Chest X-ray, PA view. Patient: 32 years old, sex F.
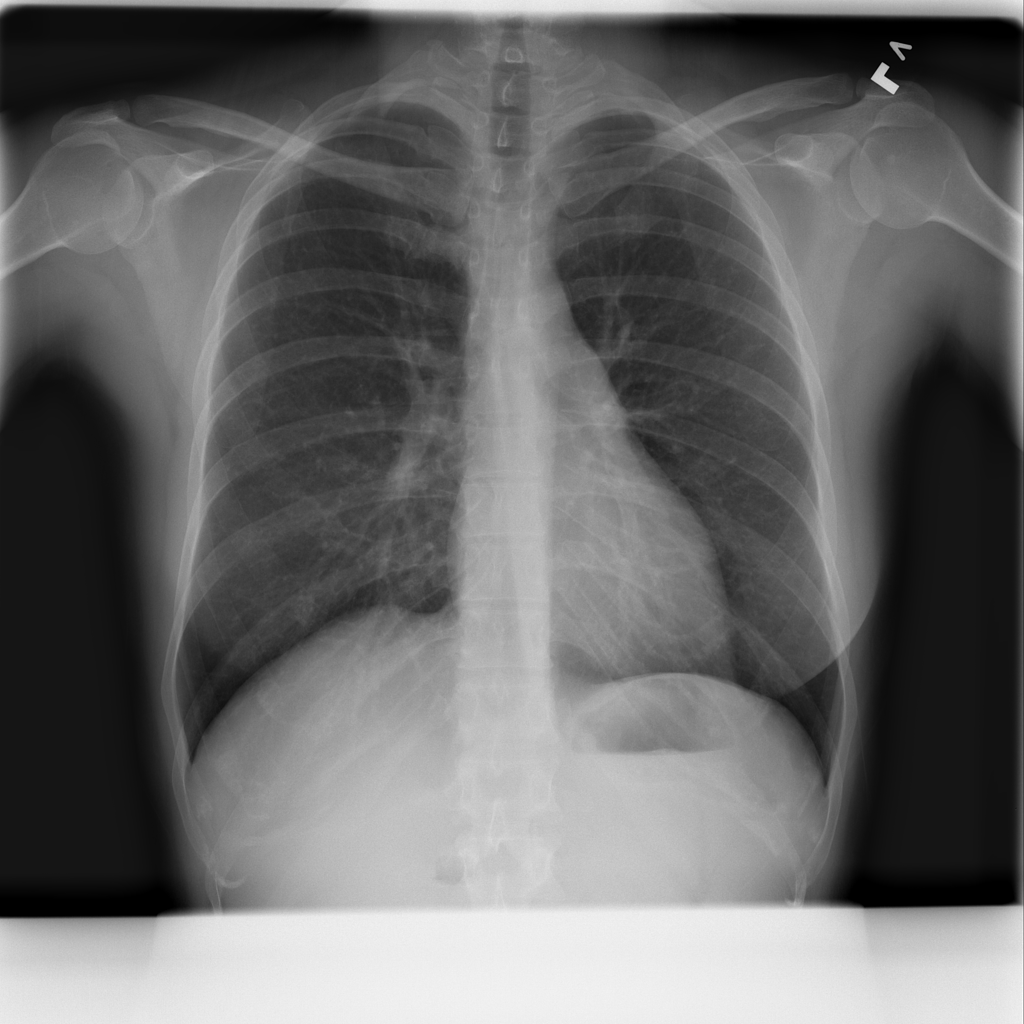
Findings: No Finding